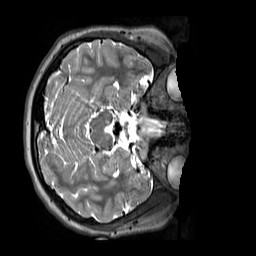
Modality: T2w
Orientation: axial
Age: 12
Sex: female
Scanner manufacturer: siemens
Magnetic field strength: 3 T
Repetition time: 3.2 s
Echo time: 0.408 s